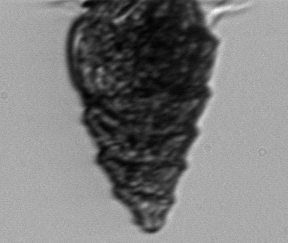
Label: Laboea_strobila